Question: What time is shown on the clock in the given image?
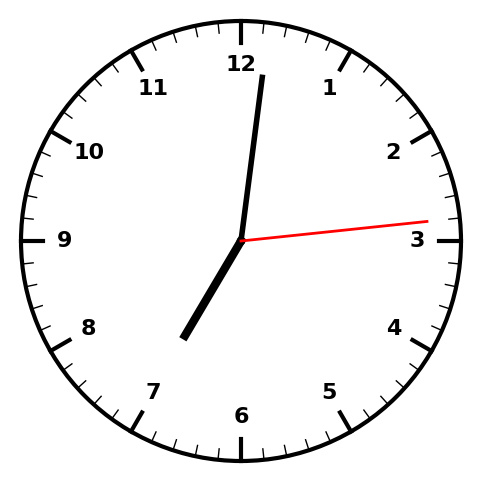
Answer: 07:01:14